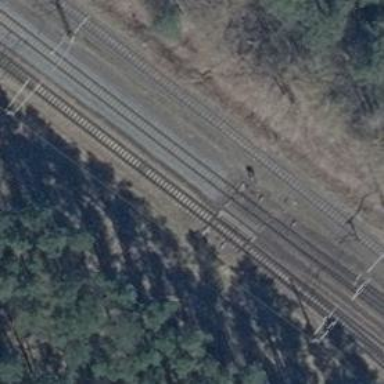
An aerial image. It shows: Railway switch with the turnout on the left side.